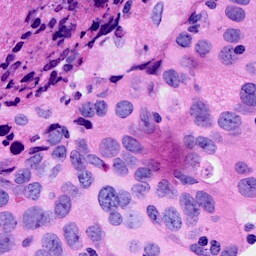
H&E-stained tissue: Breast